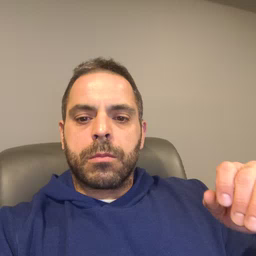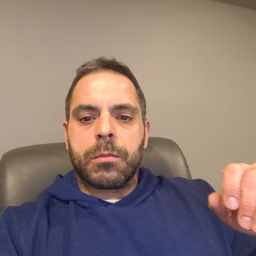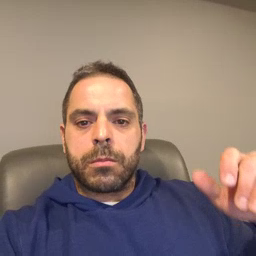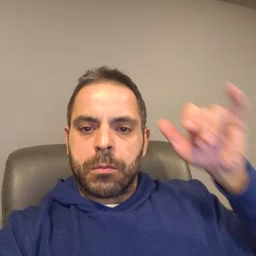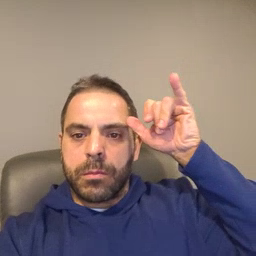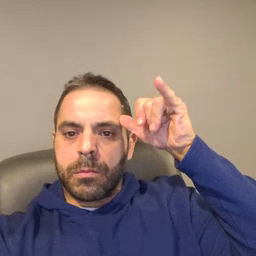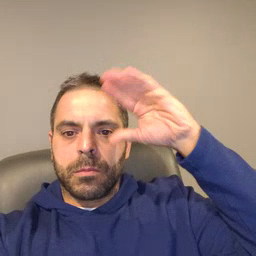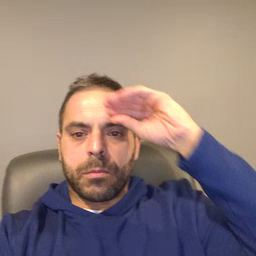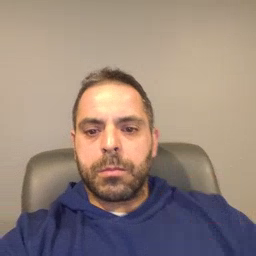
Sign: cowboy